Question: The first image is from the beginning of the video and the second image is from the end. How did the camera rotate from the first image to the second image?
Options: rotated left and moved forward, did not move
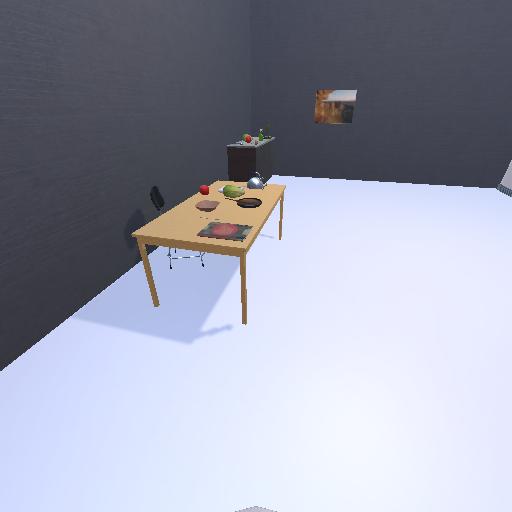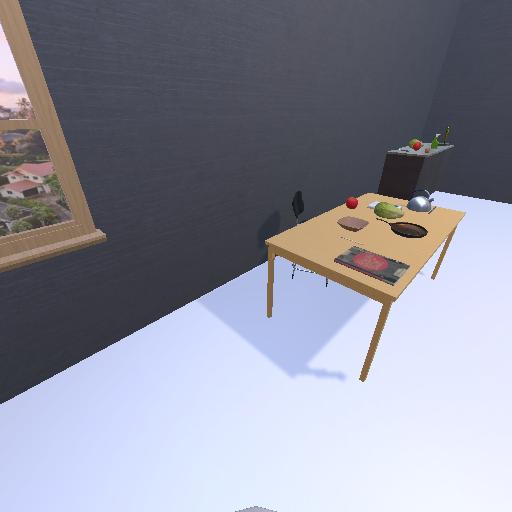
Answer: rotated left and moved forward